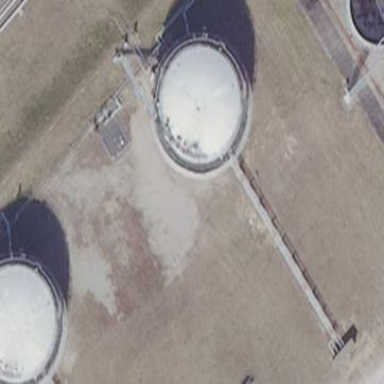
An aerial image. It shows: Storage tank building.